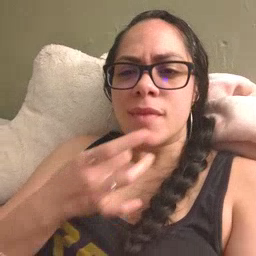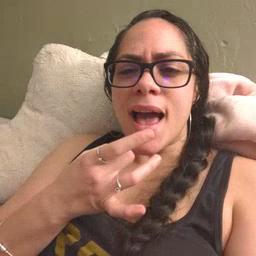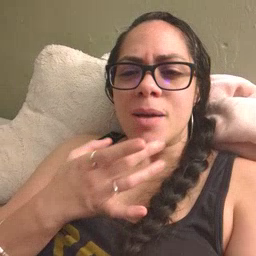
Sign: lamp